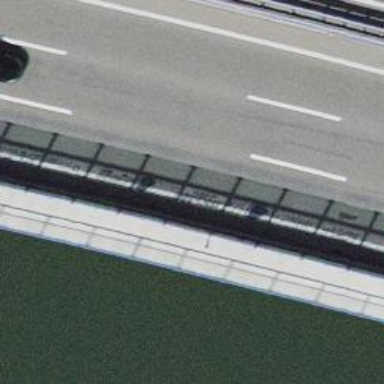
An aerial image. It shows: Concrete bridge over cycleway.